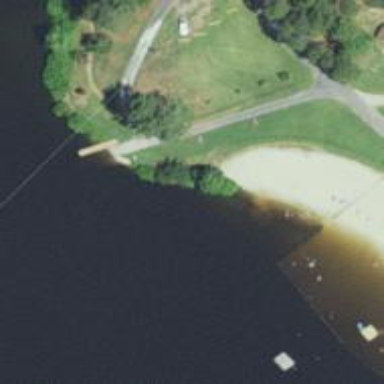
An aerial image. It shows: Slipway on service road for leisure land activities.